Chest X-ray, AP view. Patient: 36 years old, sex F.
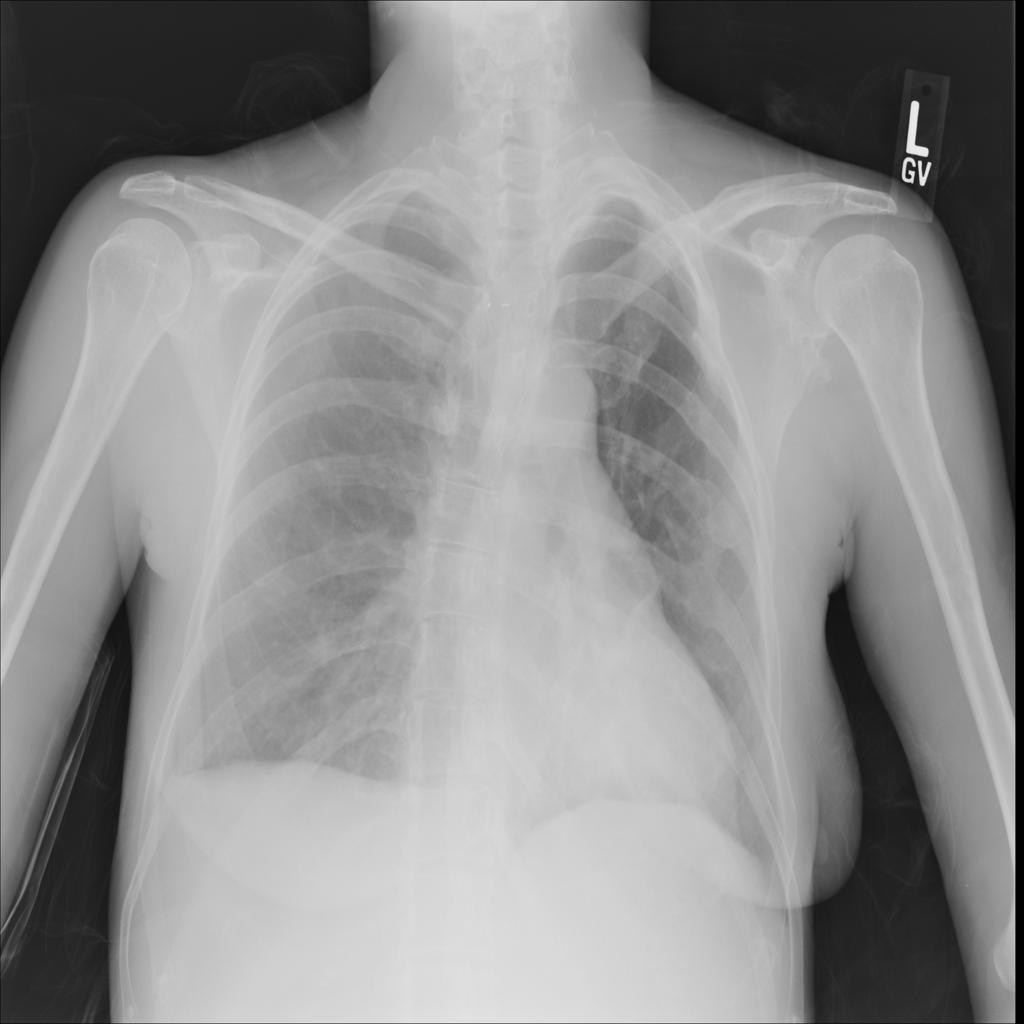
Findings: No Finding